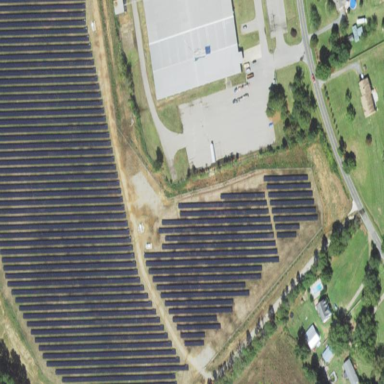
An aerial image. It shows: Solar power plant enclosed by fence. The plant generates electricity using photovoltaic technology.